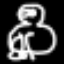
Label: frog